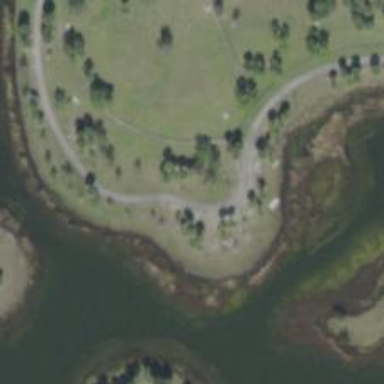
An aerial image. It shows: Disc golf hole.